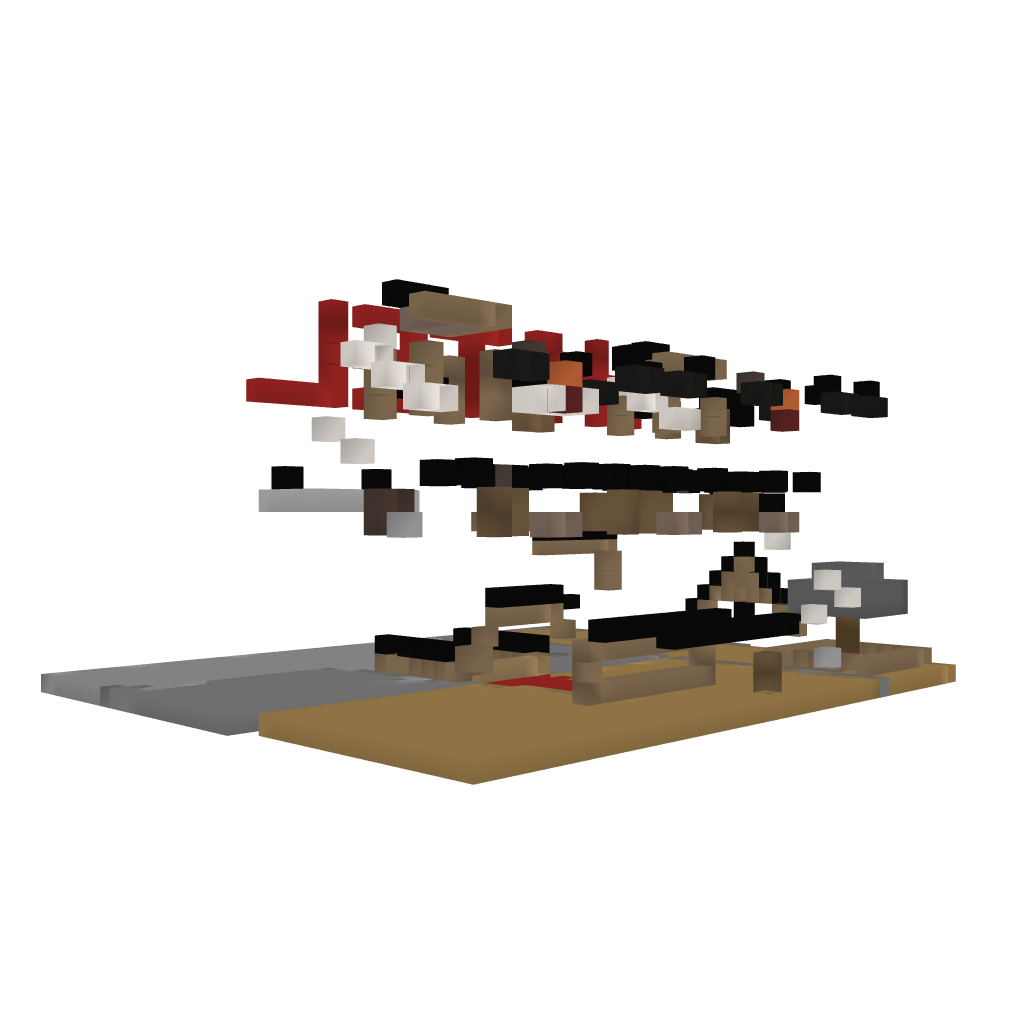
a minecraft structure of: QUARTS HOTEL